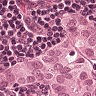
Metastatic tissue present: yes